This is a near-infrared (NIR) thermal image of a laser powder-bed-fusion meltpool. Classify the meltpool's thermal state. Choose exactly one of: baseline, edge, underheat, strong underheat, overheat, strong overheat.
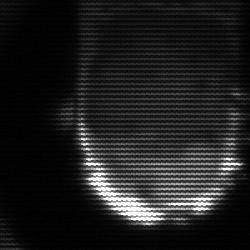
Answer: baseline